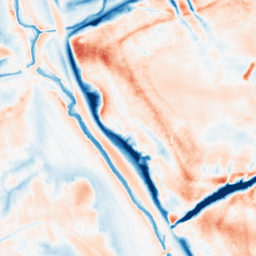
Category: multiscale
Decomposition family: dog_multiscale
Decomposition parameters: sigma_ratio: 1.6
n_scales: 6
base_sigma: 0.5
Upsampling method: regularized
Upsampling parameters: scale: 4
lambda_reg: 0.001
Upsampling scale: 4